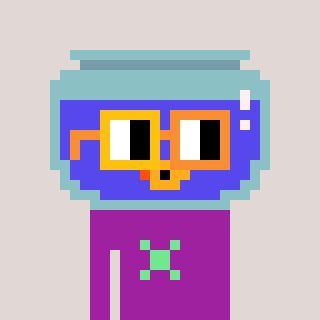
a pixel art character with square yellow and orange glasses, a goldfish-shaped head and a magenta-colored body on a warm background